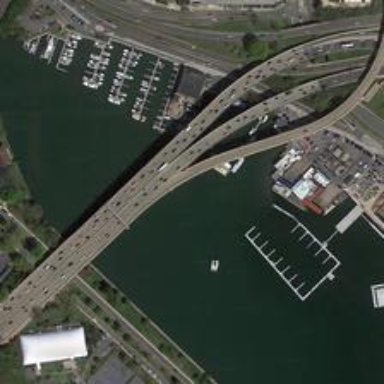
Complex road network makes the city busy and smooth .